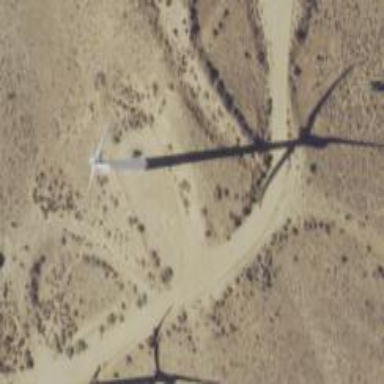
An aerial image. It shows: Wind generator powered by wind turbine.